Question: I want to merge the table row if the date have an same id's. I have some array data like this :
'''
Array
(
[0] => Array
(
[id] => 2
[date] => 05/13/2014
[content] => some contents 1
[act] => act1 act2 act3
)
[1] => Array
(
[id] => 2
[date] => 05/28/2014
[content] => some contents 1
[act] => act1 act2 act3
)
[2] => Array
(
[id] => 7
[date] => 06/04/2014
[content] => some contents 2
[act] => act1 act2 act3
)
)
'''
Then I tried to group its data into the same id by :
'''
if($queryx = $this->mymodel->myfunction($par)){
$datax = $queryx;
}
$i = 0;
foreach ($datax as $idx => $val) {
$dates[$val['id']][$i] = $val['date'].",".$val['id'];
$contn[$val['id']][$i] = $val['content'];
$i++;
}
'''
then :
'''
$j = 0; $y = 0;
echo "<table border='1'>
";
foreach ($dates as $idx => $val) {
$tmpexp = explode(',', $val[$j]);
echo "<tr>
";
echo "<td rowspan='".count($val)."'>".$tmpexp[0]."</td>
";
foreach ($val as $idx1 => $val1) {
if($idx1 > 0)
{
echo "<tr>
";
}
echo "<td>".$dates[$tmpexp[1]][$y]."</td>
";
if($idx1 < 1)
{
echo "<td rowspan='".count($val)."'>".$contn[$tmpexp[1]][$y]."</td>
";
echo "<td rowspan='".count($val)."'>act1 act2 act3</td>";
echo "</tr>
";
}
$y++;
}
$j++;
}
echo "</table>";
'''
There is no problem if the data have at least two child, but if the date only have one child (see data with id's 7) there is show an error because Undefined offset. So how I add some handler if there is only one child on the data. There is my desired result:
Please see this image:

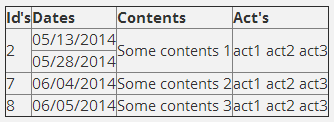
Answer: I use the 'read ahead' technique for processing nested loops. It does mean that 'foreach' loops cannot be used as the next record must be read as soon as the current one has been processed. Basically, the last action you do in the loop is read the next record as you are setting it up for the next iteration. Note, you never test when to print a record as that is decided by the structure of the groups. The code loops are the same as the structure of the groups in the data
A 'group' is the records with the same .
I assume that the 'content' and 'act' are identical for each entry in the group.
Edited to add 'rowspan' attributes to the appropriate 'td' tags. I suspect css may be easier at this point.
The issue is that the group cannot be displayed until it is known how many entries are in it.
So, i 'buffer' all the records belonging to a group in an array. at the end of the group, it is displayed with the appropriate 'rowspan' attributes in the html.
It is tested on PHP 5.3.18. It includes test data.
'''
<?php /* Q24028866 */
$testData = array(array('id' => 2, 'date' => '05/13/2014', 'content' => 'some contents 2', 'act' => 'act1 act2 act3'),
array('id' => 2, 'date' => '05/28/2014', 'content' => 'some contents 2', 'act' => 'act1 act2 act3'),
array('id' => 7, 'date' => '06/04/2014', 'content' => 'some contents 7', 'act' => 'act1 act2 act3'),
array('id' => 8, 'date' => '06/08/2014', 'content' => 'some contents 8', 'act' => 'act1 act2 act3'),
array('id' => 8, 'date' => '06/09/2014', 'content' => 'some contents 8', 'act' => 'act1 act2 act3'));
?>
<!DOCTYPE html>
<html>
<head>
</head>
<body>
<table border='1'>
<thead><th>Date</th><th>Content</th><th>Act</th></thead>
<?php
// use 'read ahead' so there is always a 'previous' record to compare against...
$iterContents = new \ArrayIterator($testData);
$curEntry = $iterContents->current();
while ($iterContents->valid()) { // there are entries to process
$curId = $curEntry['id'];
// buffer the group to find out how many entries it has...
$buffer = array();
$buffer[] = $curEntry;
$iterContents->next(); // next entry - may be same or different id...
$curEntry = $iterContents->current();
while ($iterContents->valid() && $curEntry['id'] == $curId) { // process the group...
$buffer[] = $curEntry; // store all records for a group in the buffer
$iterContents->next(); // next entry - may be same or different id...
$curEntry = $iterContents->current();
}
// display the current group in the buffer...
echo '<tr>';
echo '<td>', $buffer[0]['date'], '</td>';
$rowspan = count($buffer) > 1 ? ' rowspan="'. count($buffer) .'"' : '';
echo '<td', $rowspan, '>', $buffer[0]['content'], '</td>',
'<td', $rowspan, '>', $buffer[0]['act'], '</td>';
echo '</tr>';
for($i = 1; $i < count($buffer); $i++) {
echo '<tr><td>', $buffer[$i]['date'], '</td>';
echo '</tr>';
}
} ?>
</table>
</body>
</html>
'''